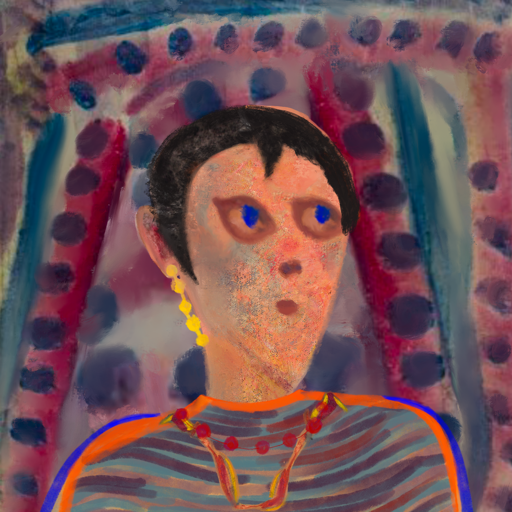
Background: HillGirl, Head And Neck Side: Irani, Face Side: Mother_And_Son_Mother, Bust: Experience, Hair Side: Roy_Bahadur, Head Accessory: Blank, Second Necklace: Gypsy_Mother_1, Necklace: Irani_3, Baby: Blank